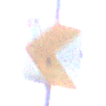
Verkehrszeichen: RichtungstafelnInKurvenKleinRechts
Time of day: MorningAfternoon
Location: Outdoor (Suburban)
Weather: Overcast
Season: NotSpecified
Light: Natural